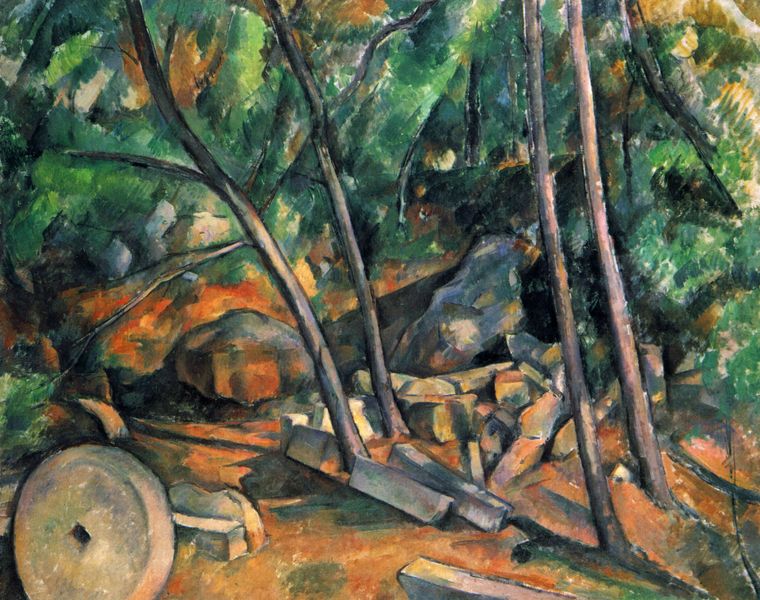
Titel: Der Mühlstein
Künstler: Paul Cézanne
Standort: Philadelphia (Pennsylvania)
Institution: Philadelphia Museum of Art
Schlagwörter: baum, blau, blätter, felsen, gemälde, gestein, laub, schatten, weiß, baumstämme, bäume, cezanne, gelb, grün, landschaft, ocker, sand, äste, braun, bunt, grau, holz, licht, orange, schwarz, rot, weg, expressionismus, jung, stein, steine, bild, öl, ast, baumstamm, erde, mühle, natur, stamm, zweige, gebüsch, sonne, boden, höhle, wald, karren, rund, sommer, perspektive, abstrakt, farben, fels, tag, violett, idylle, rad, ölgemälde, stämme, trümmer, france, balken, lichteinfall, hoch, frühling, surreal, eingang, schild, reste, ruine, haufen, abbruch, lichtung, paul, abgrund, ruinen, scheite, quader, verwischt, paul cezanne, dickicht, rinde, sonnenstrahlen, urwald, nadelbäume, kiefern, brocken, farbflecke, bois, foret, nature, peinture, reifen, kandinsky, wals, mühlrad, pierre, steinblöcke, keine schatten, flecke, facetten, franz marc, steinbruch, liala, kristallin, überreste, jungel, ruinenlandschaft, mühlstein, roue, schwqarz, aix, sainte victoire, felsstücke, expressionissmus, baigneuse, paul vezanne, steinrad, wacker, flanzen, 4, cfranz marc